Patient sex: M
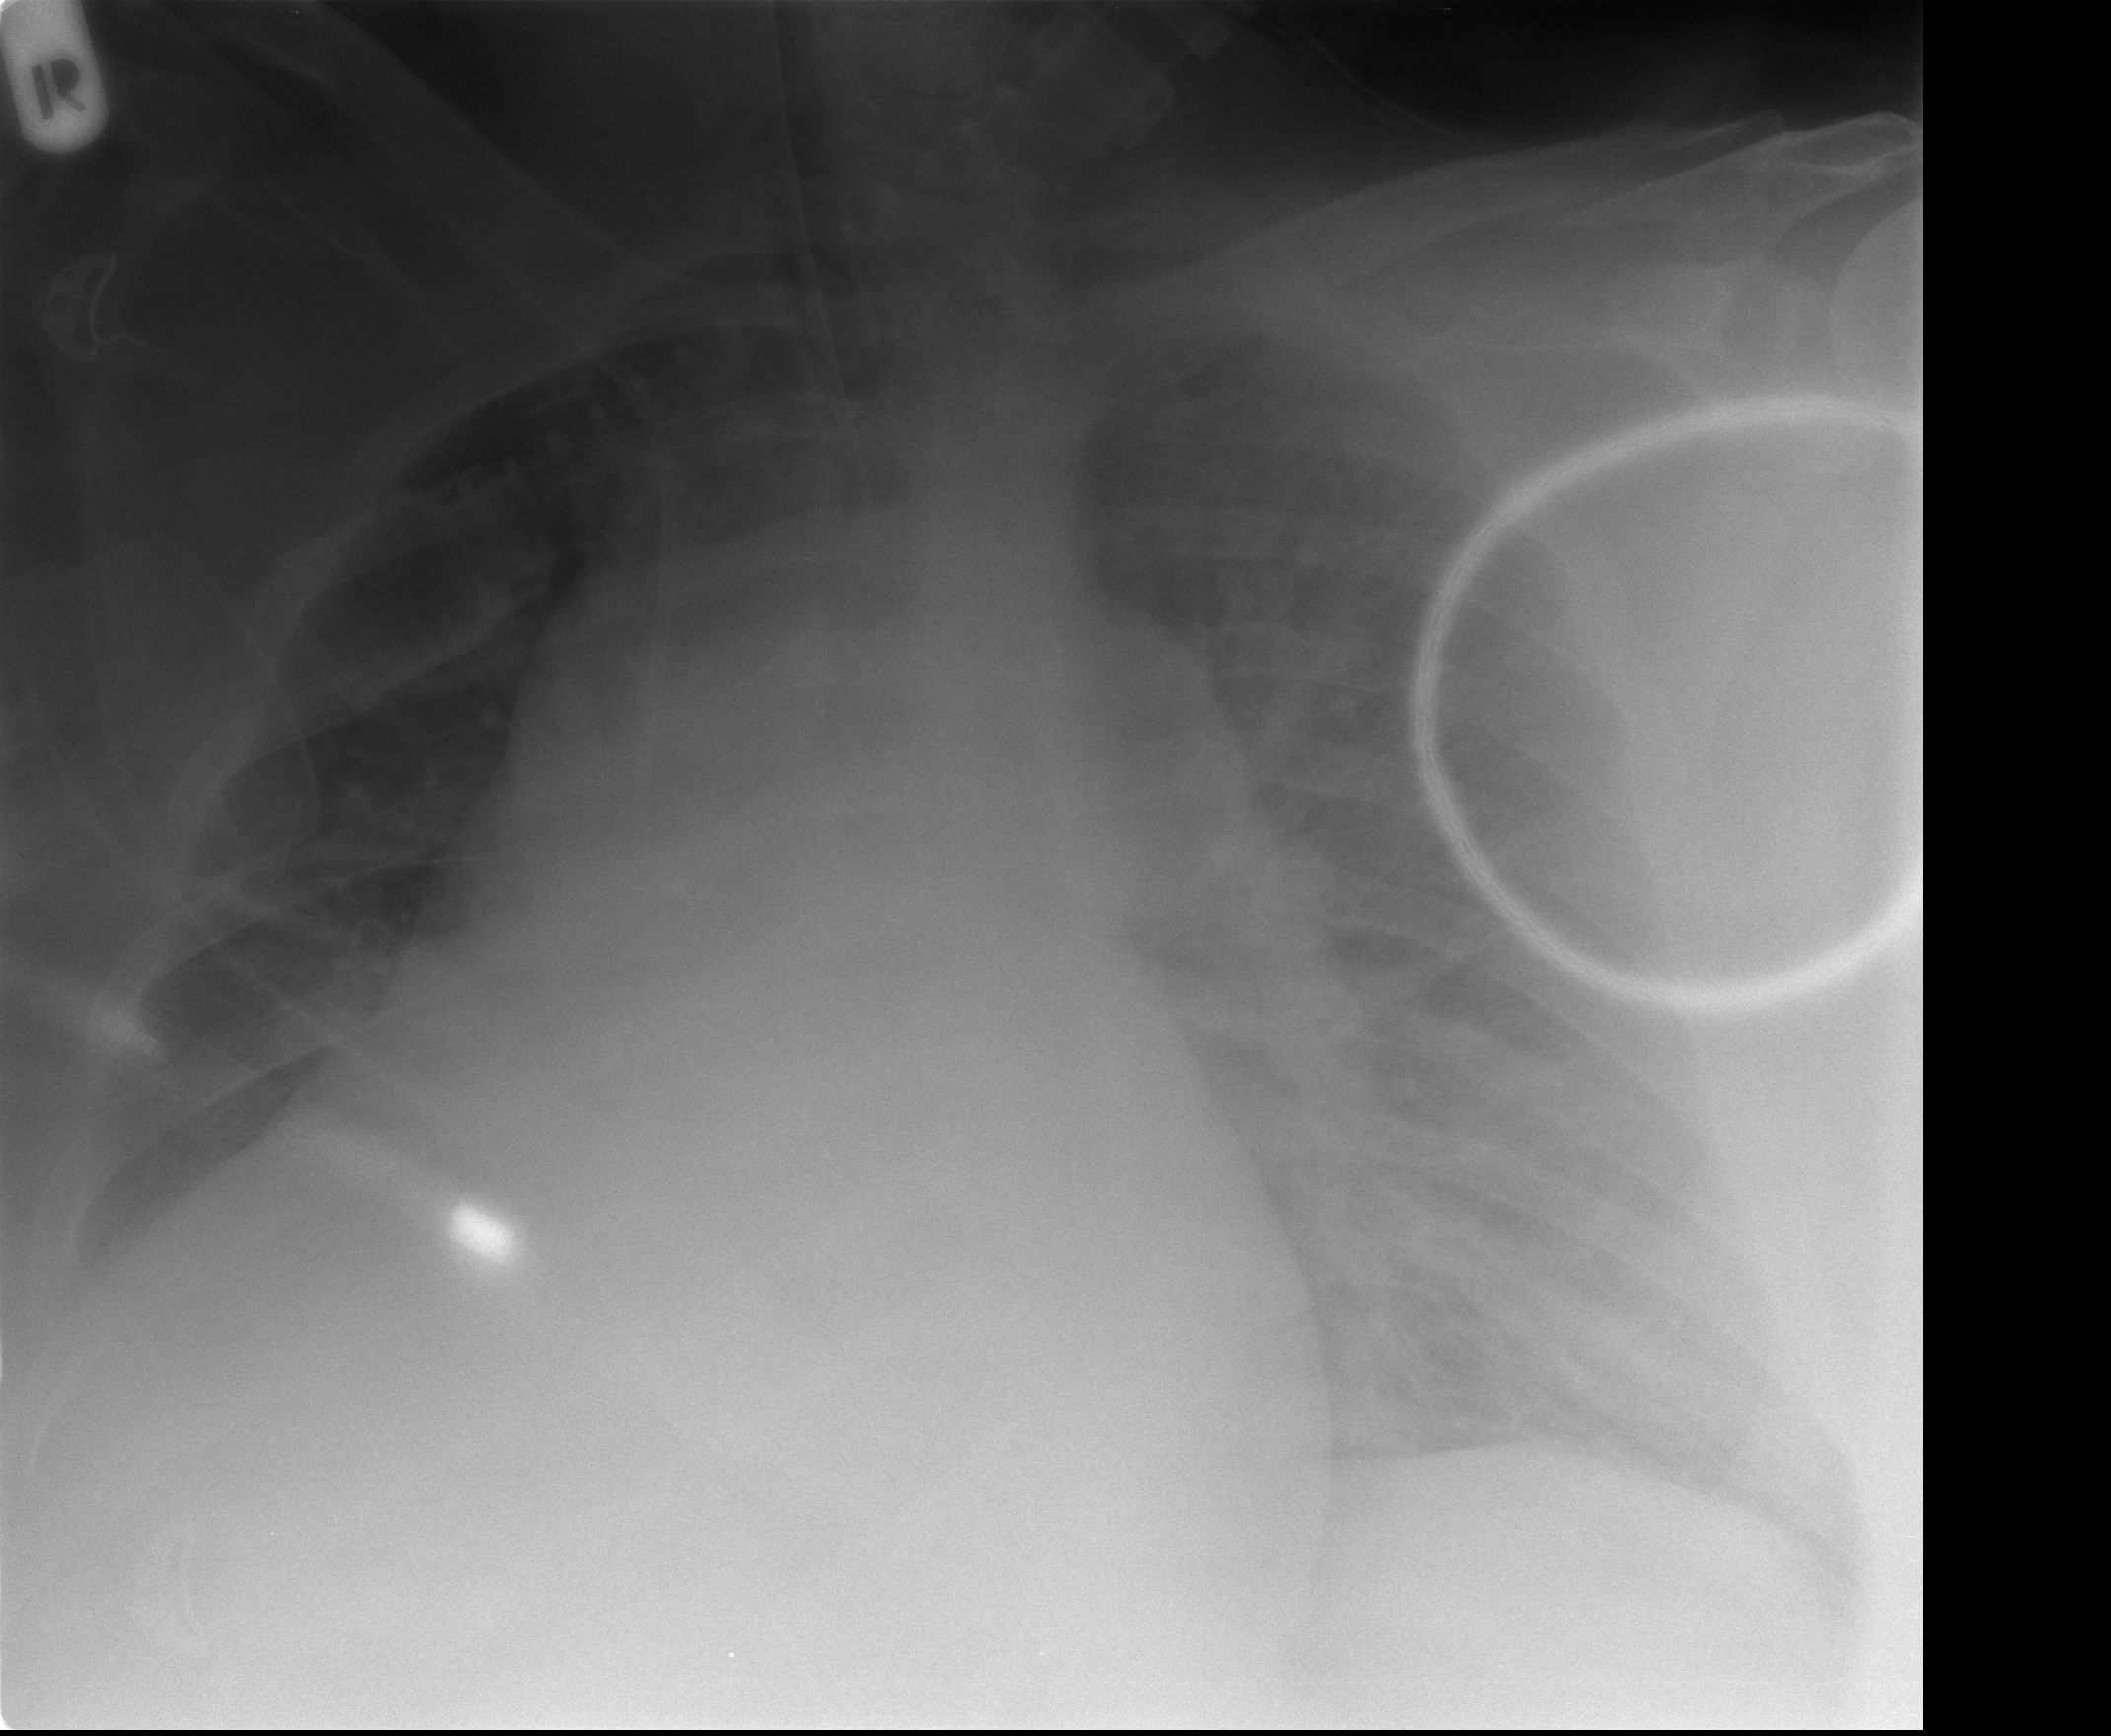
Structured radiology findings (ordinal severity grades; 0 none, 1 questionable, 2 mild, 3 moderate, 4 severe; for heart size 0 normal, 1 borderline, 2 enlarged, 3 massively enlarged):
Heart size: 2
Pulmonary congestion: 3
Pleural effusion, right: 2
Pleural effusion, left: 2
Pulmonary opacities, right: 0
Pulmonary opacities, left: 2
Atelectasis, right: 2
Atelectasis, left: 2